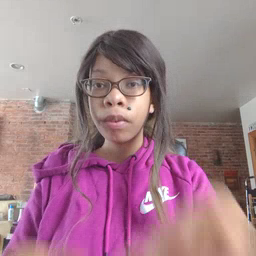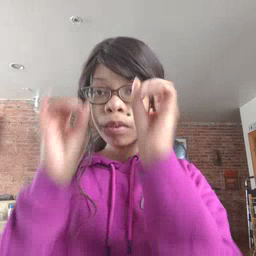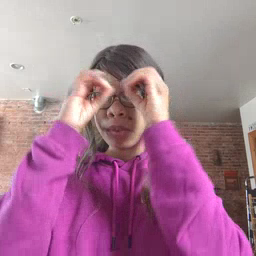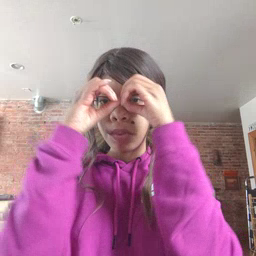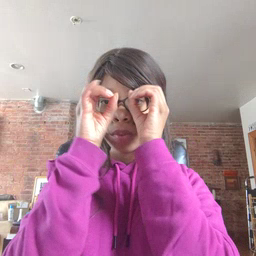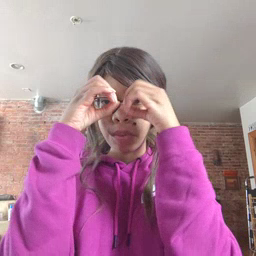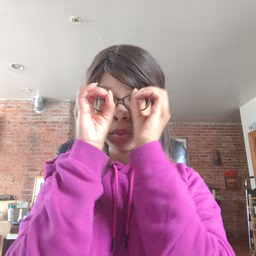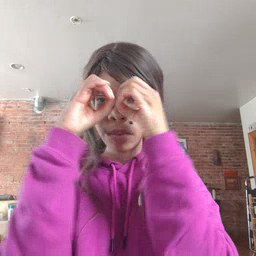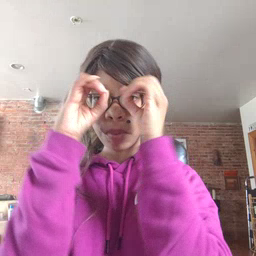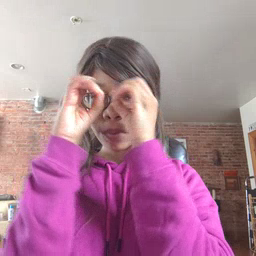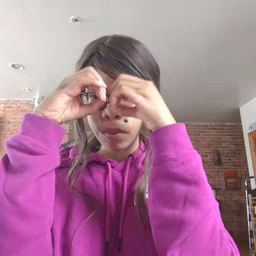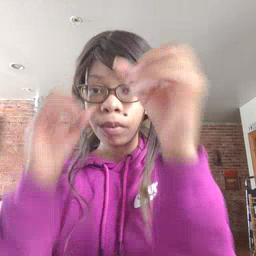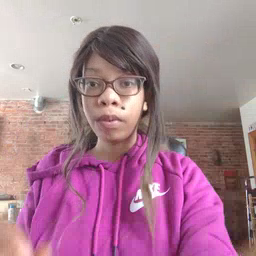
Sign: owl